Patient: sex F, age 66
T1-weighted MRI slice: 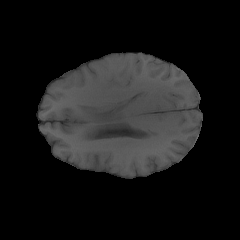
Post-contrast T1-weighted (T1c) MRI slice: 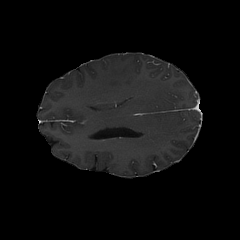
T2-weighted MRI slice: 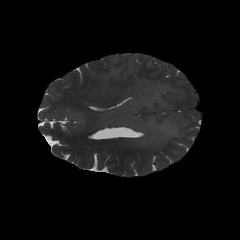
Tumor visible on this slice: yes
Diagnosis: Astrocytoma, IDH-wildtype
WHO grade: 2